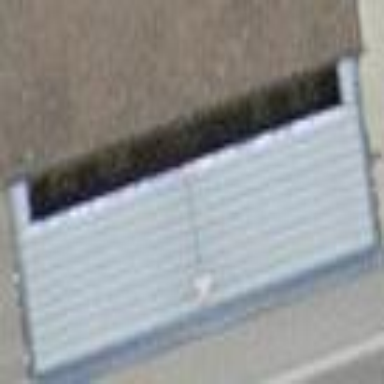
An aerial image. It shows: Fuel station with roof.